Current action and preconditions to check: trajectory_clear

Your task: For each precondition in the list above, predict whether it will hold at this action.

Consider the current scene as observed from the mobile robot's camera, and analyze the predicted future states of all dynamic agents (e.g., people, animals, vehicles, or any moving entities) within the NEXT SECOND.

IMPORTANT: Only answer "very likely" if you are absolutely certain—based on strong, clear evidence—that a dynamic agent will violate the precondition in the predicted future state. Do NOT answer "very likely" for unlikely, ambiguous, or low-probability risks.

Ask yourself for each precondition: Is there a high probability, with clear and convincing evidence, that the predicted future states of any dynamic agent will interfere with the predicted future state of the currently executing action within the NEXT SECOND, causing that precondition to fail?

Assess the risk level based on these predictions. Use "likely" or "very likely" if motions create a clear risk of interference.

Use "neutral" or "improbable" if agents are nearby but their predicted paths are clearly diverging or non-conflicting.

Failure Risk Categories: "very improbable", "improbable", "neutral", "likely", "very likely"

Answer Format: Output ONLY the probability_of_failure value from these categories: "very improbable", "improbable", "neutral", "likely", "very likely"

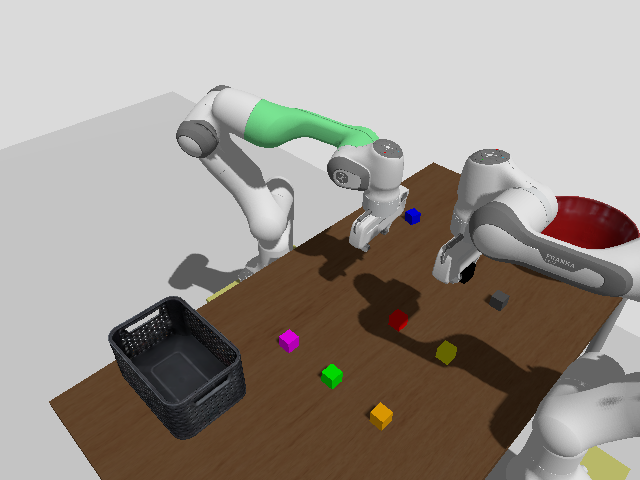

Answer: improbable